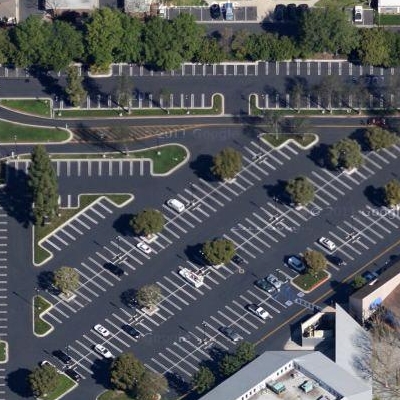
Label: Parking